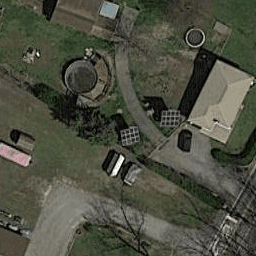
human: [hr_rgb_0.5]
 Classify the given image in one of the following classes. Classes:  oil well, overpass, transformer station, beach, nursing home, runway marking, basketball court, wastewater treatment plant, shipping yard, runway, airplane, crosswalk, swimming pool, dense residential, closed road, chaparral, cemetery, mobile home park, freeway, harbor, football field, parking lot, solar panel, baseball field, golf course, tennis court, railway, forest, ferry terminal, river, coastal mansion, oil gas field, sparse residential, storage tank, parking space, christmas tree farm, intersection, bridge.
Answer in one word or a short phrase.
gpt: sparse residential